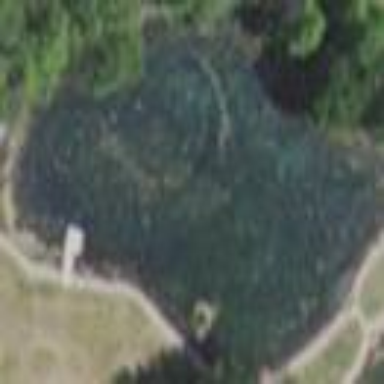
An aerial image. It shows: Pond surrounded by natural water.